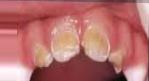
Condition: Caries